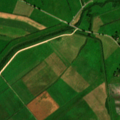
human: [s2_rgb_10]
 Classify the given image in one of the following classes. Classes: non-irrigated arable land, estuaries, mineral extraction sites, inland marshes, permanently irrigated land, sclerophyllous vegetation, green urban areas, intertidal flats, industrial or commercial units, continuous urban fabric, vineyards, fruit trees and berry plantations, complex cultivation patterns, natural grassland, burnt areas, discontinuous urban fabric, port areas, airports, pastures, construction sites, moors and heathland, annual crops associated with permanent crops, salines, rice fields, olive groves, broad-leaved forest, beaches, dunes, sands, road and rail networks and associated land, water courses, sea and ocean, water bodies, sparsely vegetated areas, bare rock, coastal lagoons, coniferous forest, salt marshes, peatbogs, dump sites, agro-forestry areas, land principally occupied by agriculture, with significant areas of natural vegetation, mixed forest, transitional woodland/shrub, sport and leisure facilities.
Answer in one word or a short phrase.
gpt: non-irrigated arable land, pastures, complex cultivation patterns